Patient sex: F
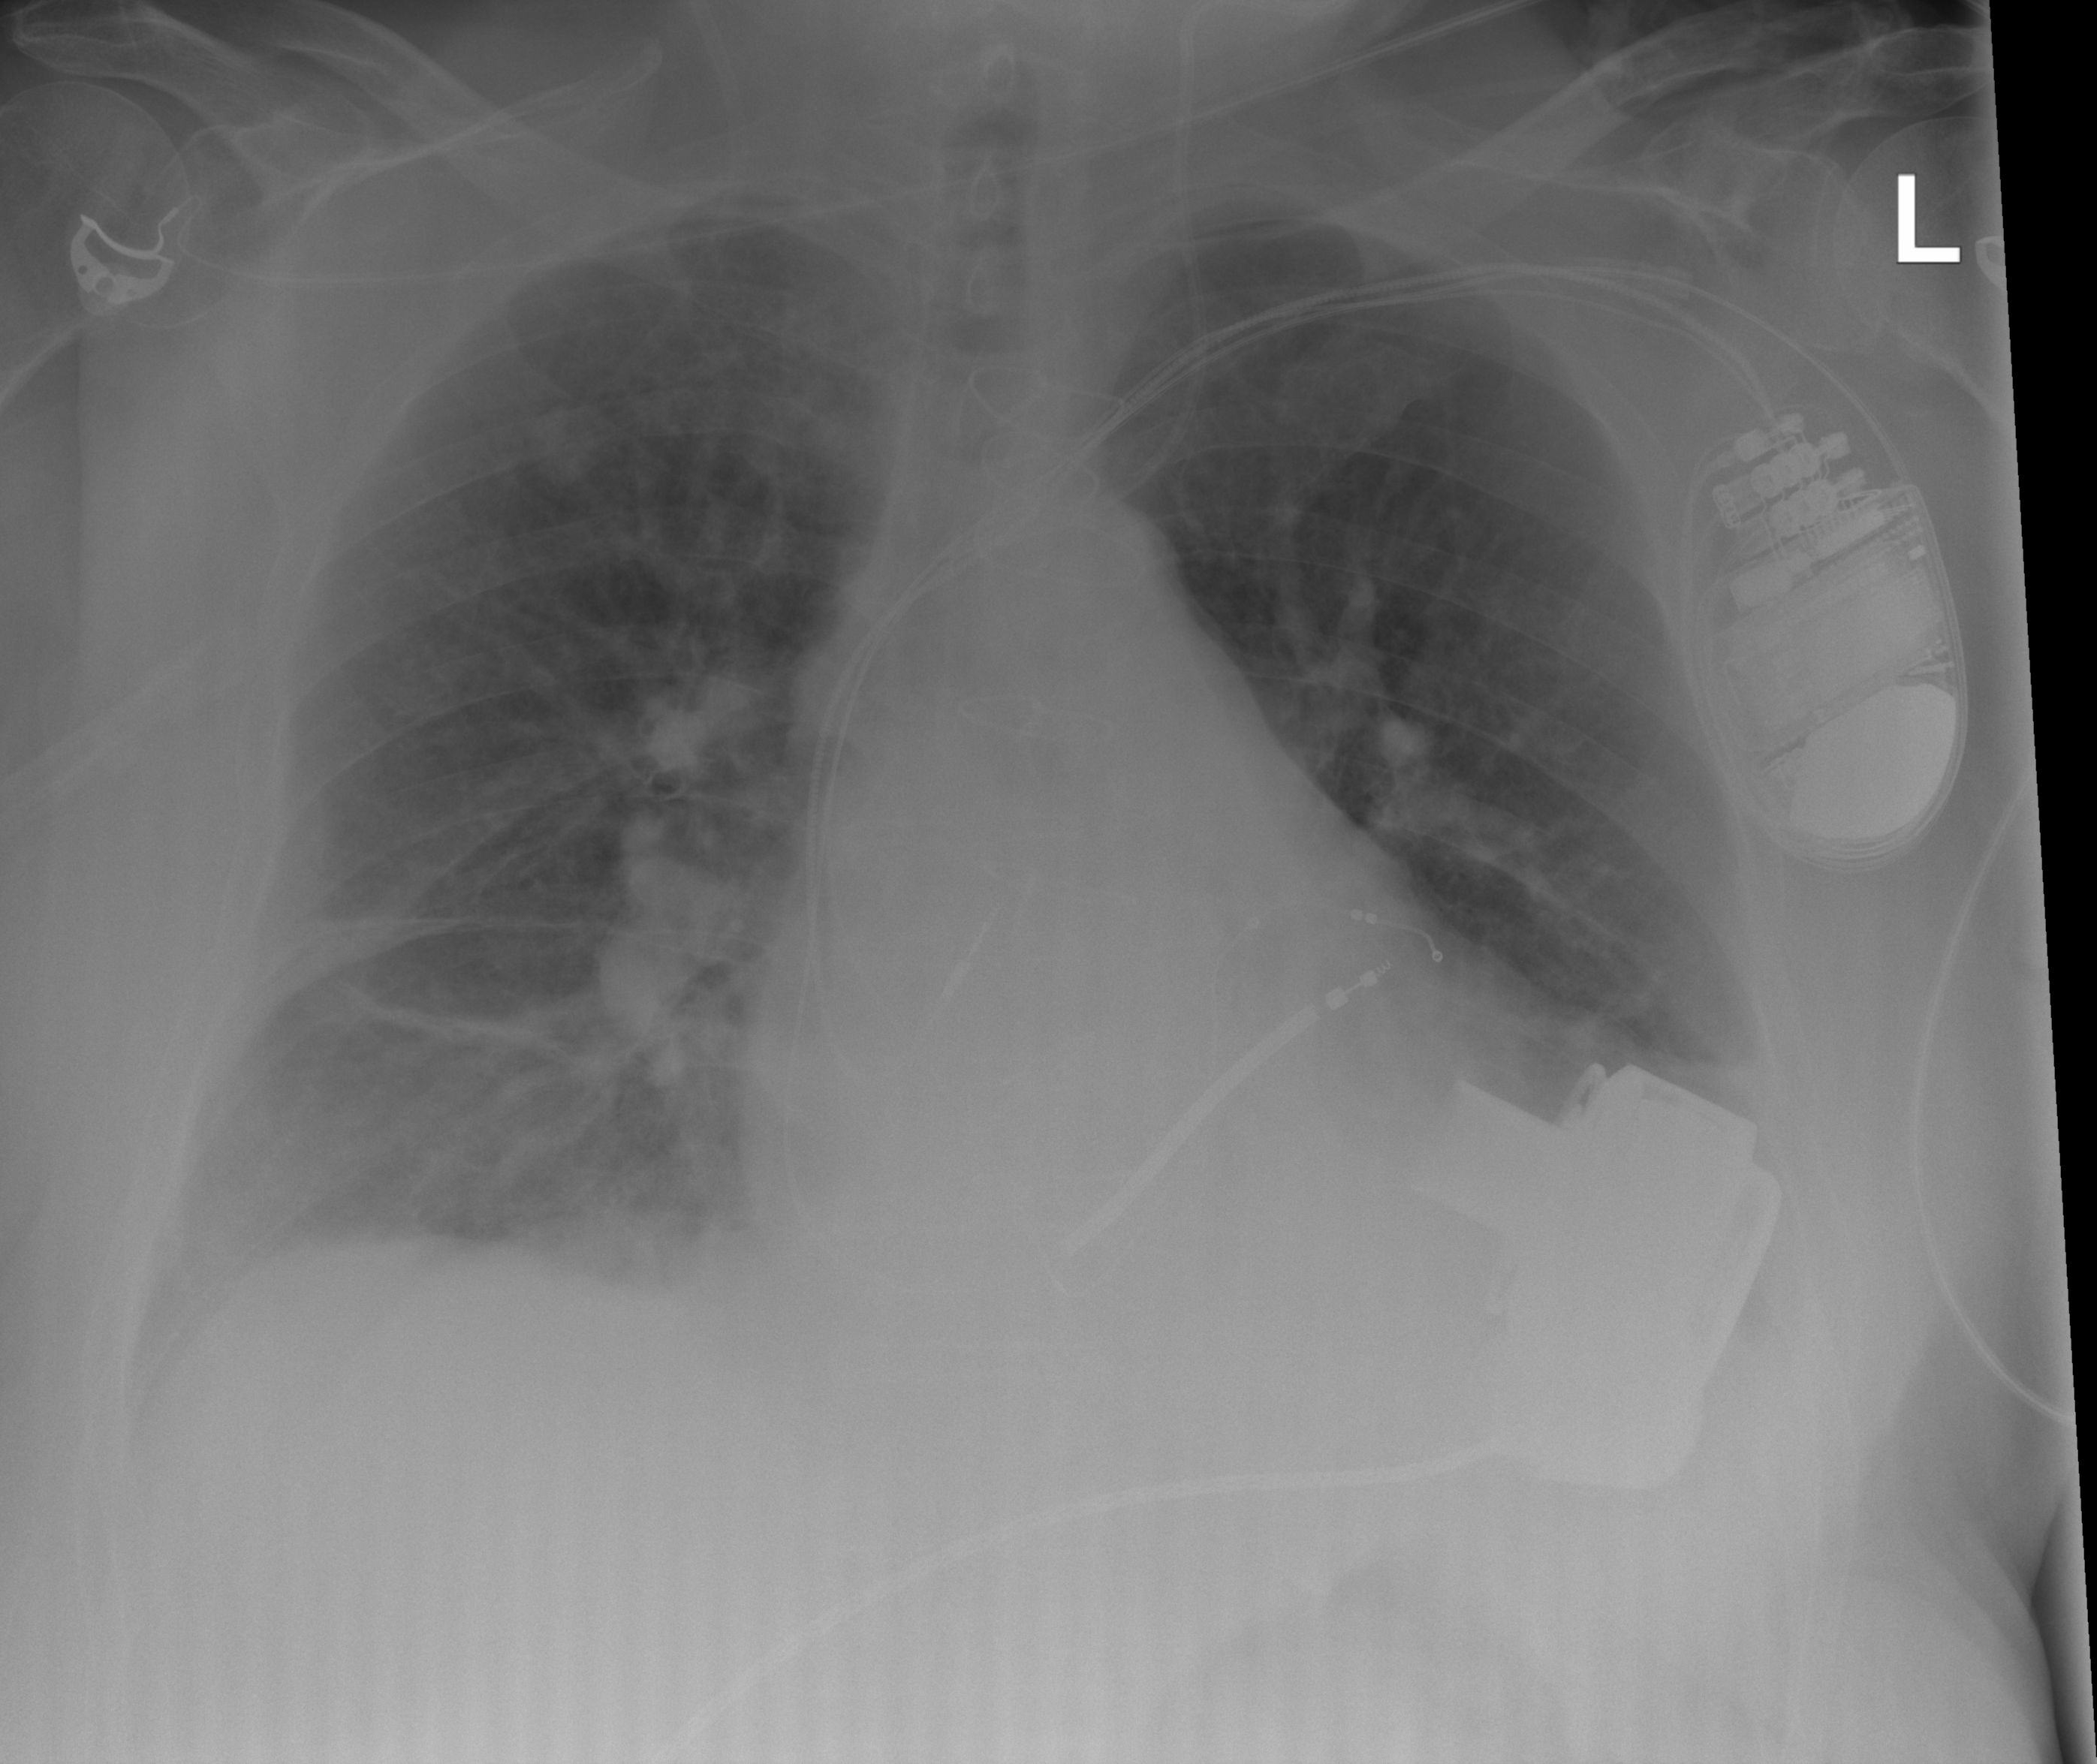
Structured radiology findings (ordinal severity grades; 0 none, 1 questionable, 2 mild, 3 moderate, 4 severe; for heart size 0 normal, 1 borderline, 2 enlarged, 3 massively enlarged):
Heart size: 2
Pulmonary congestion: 2
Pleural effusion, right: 1
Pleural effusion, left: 2
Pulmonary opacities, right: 2
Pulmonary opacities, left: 2
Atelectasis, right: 2
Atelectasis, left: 2